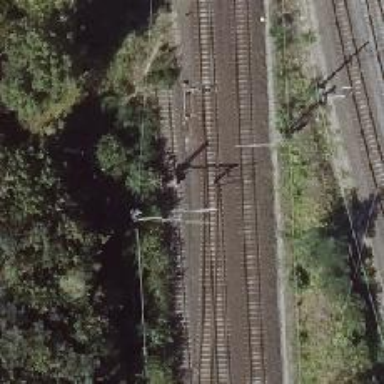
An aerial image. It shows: Railway spur junction.